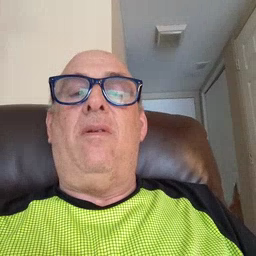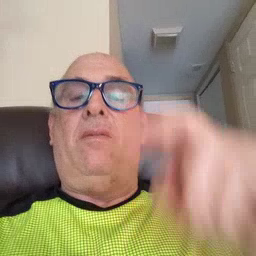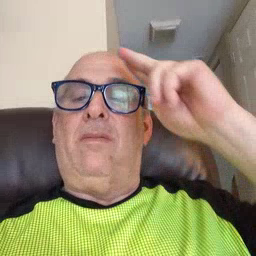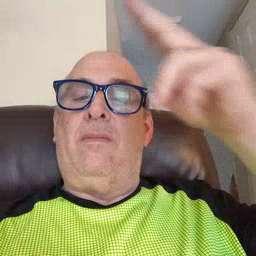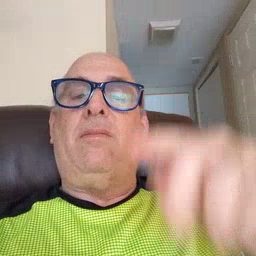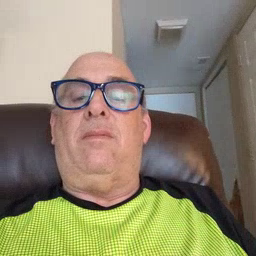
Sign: hello